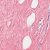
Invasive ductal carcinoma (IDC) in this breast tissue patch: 0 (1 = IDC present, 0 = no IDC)